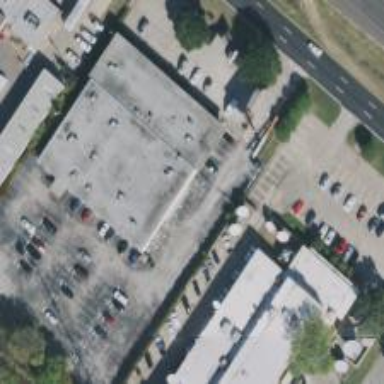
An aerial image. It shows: Commercial building.